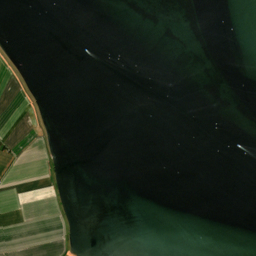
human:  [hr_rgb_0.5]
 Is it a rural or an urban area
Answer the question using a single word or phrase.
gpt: rural

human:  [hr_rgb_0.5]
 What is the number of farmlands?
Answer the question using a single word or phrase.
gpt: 7

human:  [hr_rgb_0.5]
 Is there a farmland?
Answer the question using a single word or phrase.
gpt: yes

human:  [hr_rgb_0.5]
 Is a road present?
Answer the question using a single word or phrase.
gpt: yes

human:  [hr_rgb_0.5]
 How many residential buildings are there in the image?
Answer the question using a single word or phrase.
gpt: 3

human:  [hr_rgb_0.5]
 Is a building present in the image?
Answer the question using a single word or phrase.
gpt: yes

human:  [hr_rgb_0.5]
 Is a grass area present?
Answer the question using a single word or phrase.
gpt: yes

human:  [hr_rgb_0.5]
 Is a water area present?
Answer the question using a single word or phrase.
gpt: yes

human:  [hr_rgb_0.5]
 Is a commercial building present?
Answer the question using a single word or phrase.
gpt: no

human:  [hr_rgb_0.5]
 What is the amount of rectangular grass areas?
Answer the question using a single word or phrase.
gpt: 1

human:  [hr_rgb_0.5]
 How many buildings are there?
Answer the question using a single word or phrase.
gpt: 3

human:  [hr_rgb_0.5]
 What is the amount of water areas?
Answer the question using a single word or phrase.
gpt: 1

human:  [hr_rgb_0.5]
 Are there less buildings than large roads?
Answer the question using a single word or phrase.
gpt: no

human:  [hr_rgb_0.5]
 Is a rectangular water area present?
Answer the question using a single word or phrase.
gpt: no

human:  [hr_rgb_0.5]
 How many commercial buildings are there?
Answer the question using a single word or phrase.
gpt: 0

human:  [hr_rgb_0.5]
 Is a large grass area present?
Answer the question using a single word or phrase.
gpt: yes

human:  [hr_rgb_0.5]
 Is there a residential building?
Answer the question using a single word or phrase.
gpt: yes

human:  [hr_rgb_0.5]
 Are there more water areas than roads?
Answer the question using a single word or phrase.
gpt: no

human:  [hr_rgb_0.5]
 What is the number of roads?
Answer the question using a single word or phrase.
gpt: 5

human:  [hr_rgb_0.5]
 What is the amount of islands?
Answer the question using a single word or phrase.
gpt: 1

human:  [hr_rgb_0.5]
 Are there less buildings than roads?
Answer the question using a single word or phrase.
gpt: yes

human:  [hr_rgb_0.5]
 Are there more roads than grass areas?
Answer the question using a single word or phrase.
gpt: no

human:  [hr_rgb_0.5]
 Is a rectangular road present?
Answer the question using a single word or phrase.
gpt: no

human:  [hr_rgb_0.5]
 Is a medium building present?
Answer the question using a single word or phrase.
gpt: no

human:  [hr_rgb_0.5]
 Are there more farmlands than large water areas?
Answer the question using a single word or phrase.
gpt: yes

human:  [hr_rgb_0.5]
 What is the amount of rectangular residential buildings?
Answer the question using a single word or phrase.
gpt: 2

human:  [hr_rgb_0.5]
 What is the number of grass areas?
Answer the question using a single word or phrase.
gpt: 8

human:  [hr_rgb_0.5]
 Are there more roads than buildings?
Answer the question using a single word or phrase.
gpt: yes

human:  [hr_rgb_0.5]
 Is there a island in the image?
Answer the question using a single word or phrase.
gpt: yes

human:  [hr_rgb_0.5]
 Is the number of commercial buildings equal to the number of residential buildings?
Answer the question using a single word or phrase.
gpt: no

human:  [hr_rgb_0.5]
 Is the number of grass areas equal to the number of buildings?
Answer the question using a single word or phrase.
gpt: no

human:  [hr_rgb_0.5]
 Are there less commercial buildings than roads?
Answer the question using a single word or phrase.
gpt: yes

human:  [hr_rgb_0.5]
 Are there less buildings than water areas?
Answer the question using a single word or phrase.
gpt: no

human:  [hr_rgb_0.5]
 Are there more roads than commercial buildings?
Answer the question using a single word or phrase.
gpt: yes

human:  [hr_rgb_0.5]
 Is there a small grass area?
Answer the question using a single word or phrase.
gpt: yes

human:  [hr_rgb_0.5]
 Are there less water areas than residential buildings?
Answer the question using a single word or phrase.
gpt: yes

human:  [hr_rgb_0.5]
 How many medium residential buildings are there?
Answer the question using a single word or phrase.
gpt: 0

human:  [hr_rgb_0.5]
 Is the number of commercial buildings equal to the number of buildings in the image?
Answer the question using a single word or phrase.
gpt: no

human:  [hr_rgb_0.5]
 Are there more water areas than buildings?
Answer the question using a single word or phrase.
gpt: no

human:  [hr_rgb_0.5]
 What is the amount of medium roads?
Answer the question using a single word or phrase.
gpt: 0

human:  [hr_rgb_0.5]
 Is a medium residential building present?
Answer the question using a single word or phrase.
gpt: no

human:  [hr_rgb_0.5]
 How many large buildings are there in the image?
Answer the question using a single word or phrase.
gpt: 0

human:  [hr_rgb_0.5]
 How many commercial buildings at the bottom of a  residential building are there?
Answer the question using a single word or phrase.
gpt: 0

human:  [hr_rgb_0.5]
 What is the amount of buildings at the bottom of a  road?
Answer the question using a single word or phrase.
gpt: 3

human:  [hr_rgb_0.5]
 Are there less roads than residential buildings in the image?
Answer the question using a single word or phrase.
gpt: no

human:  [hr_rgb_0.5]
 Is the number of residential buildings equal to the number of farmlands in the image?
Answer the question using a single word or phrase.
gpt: no

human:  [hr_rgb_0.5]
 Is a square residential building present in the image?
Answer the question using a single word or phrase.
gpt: no

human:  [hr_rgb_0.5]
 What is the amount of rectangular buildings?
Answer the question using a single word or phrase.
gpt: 2

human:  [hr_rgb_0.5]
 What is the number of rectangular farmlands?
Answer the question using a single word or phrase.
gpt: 0

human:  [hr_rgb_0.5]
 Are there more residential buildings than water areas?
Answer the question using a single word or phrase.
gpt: yes

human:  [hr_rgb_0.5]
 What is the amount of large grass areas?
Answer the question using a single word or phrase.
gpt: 6

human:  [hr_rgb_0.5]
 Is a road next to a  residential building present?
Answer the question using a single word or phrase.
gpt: yes

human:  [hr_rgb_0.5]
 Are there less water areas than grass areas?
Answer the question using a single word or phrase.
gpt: yes

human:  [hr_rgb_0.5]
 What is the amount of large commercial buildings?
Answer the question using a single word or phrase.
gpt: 0

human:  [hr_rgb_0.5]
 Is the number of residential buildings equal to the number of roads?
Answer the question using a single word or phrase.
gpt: no

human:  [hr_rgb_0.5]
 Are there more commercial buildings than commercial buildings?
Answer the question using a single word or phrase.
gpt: no

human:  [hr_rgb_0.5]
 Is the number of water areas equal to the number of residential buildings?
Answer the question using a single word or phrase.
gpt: no

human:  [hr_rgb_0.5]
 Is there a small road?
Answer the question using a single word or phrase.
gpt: yes

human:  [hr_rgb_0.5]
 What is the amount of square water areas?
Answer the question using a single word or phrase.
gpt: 0

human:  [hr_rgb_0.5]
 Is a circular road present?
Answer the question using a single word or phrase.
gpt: no

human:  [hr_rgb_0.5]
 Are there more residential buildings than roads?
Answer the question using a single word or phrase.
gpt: no

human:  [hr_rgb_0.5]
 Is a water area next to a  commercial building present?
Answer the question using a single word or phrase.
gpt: no

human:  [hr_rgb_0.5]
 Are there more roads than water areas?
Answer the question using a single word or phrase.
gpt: yes

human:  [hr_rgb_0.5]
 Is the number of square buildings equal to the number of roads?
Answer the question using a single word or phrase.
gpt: no